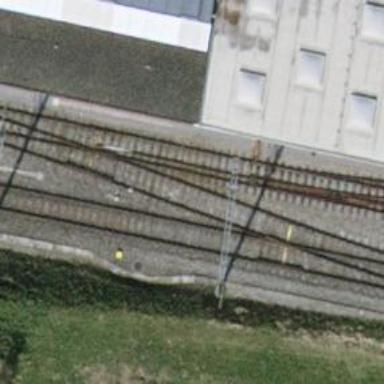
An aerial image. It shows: Railway line with contact line electrification. This is spur service line.